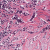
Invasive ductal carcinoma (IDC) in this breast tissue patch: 1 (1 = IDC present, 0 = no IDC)